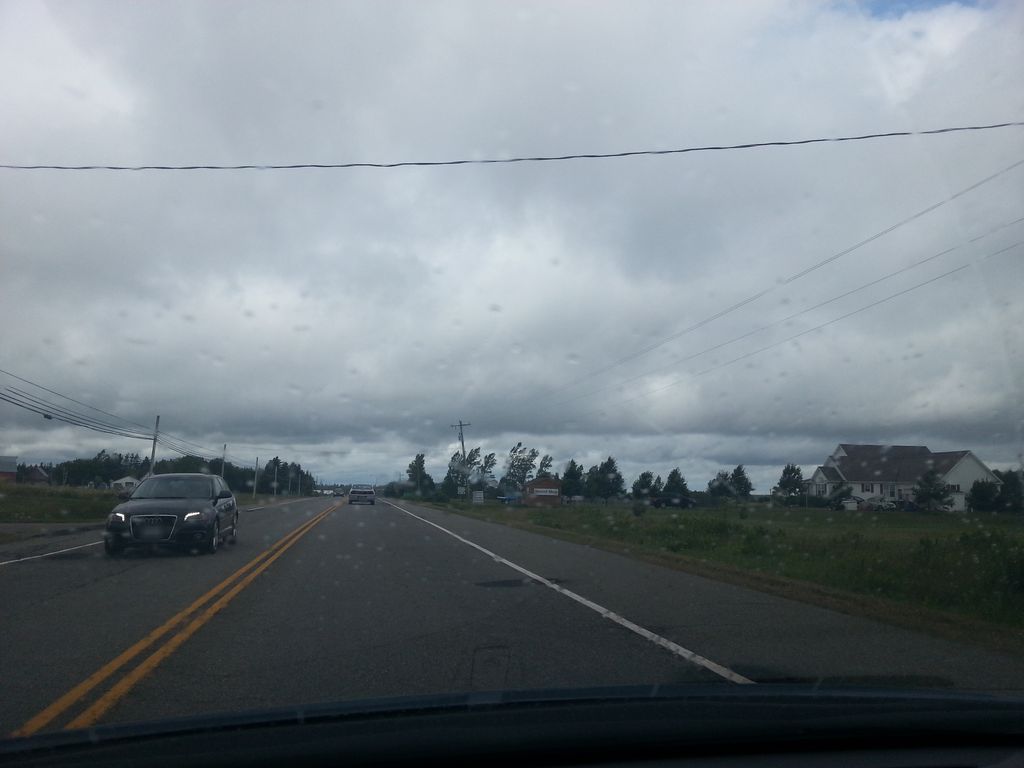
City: charlottetown